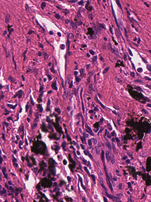
Tumor epithelial tissue: no
Tumor-associated stroma tissue: yes
Normal tissue: no